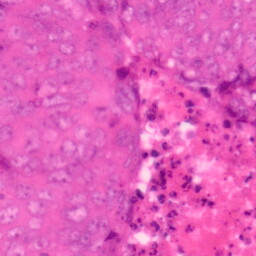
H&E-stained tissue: Colon